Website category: movie
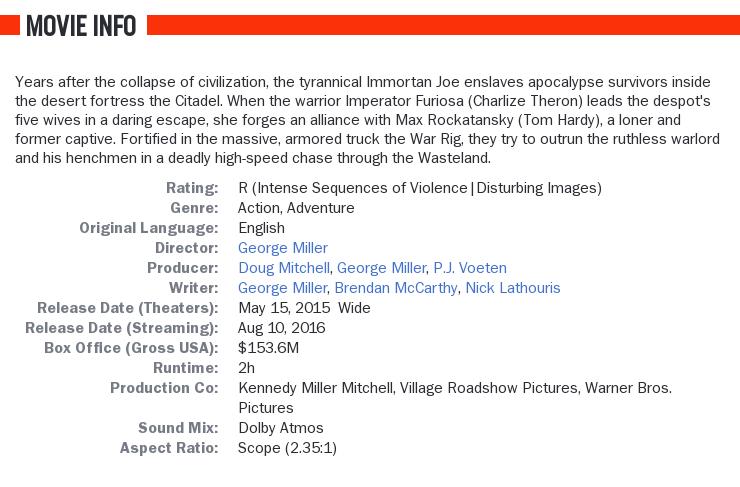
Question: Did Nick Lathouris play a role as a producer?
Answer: no

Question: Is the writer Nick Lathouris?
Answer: yes

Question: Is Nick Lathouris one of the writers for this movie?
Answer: yes

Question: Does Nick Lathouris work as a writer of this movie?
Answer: yes

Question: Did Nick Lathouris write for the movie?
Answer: yes

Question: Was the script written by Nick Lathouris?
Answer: yes

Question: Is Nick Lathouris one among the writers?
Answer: yes

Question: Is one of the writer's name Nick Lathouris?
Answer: yes

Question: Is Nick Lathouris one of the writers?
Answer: yes

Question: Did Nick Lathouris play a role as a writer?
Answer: yes

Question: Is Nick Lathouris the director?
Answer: no

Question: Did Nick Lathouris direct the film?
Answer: no

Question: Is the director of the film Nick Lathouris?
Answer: no

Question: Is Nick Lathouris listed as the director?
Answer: no

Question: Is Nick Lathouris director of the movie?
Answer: no

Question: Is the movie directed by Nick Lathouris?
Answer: no

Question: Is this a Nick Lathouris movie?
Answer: no

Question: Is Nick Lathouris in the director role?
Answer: no

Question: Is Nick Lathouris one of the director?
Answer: no

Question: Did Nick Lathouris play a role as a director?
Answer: no